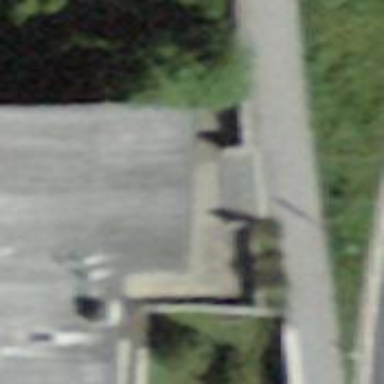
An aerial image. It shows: Set of concrete steps.